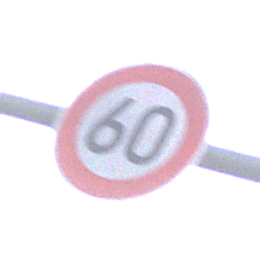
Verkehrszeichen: Geschwindigkeit60
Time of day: SunriseSunset
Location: Outdoor (Suburban)
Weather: PartlyCloudy
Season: NotSpecified
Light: Natural